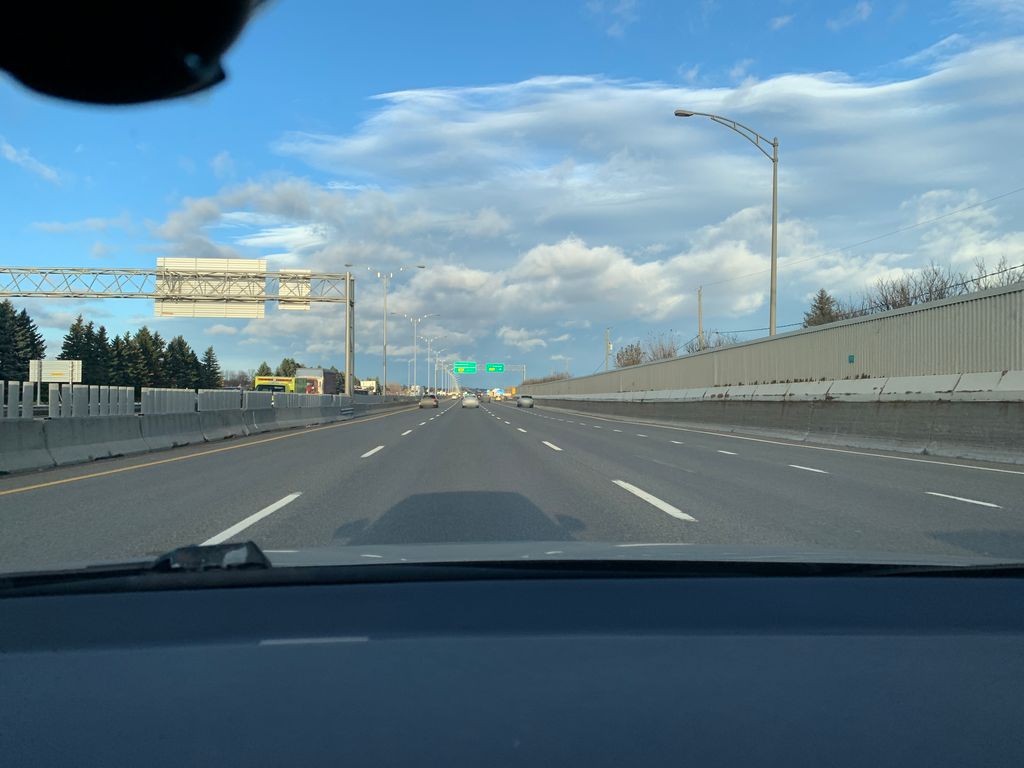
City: quebec_city